Question: I have a draggable div, and I would like to make it snap to a straight line vertical to the center of the div, and to a horisontal line going from the center of the div. See image below as example. The black square should be snapped to the red line vertical and horisontal to the div.
This should work wherever the div is located. So after moving the div, the snap-lines should still be centered to the new position of the div.

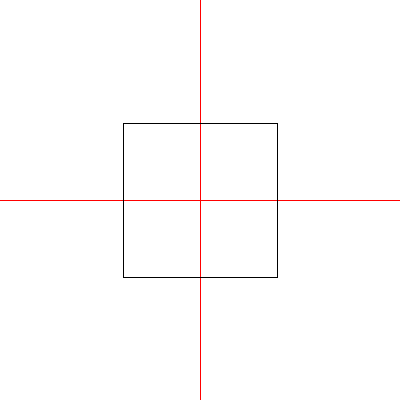
Answer: I was able to solve it by creating a .x-guide and a .y-guide div with lowest z-index to prevent it from overlapping any draggable element. The x-guide have 100% width and the y-guide have 100% height.
When I drag my element I use the stop event to reposition the guides with the following code:
'''
$('.element').draggable({
appendTo: "body",
snap: ".x-guide, .y-guide",
snapMode: "inner",
stop: function(event, ui) {
$('.x-guide').css("top", $('.element').css("top"));
$('.y-guide').css("left", $('.element').css("left"));
}
});
'''
You can see JSFiddle here: <URL>